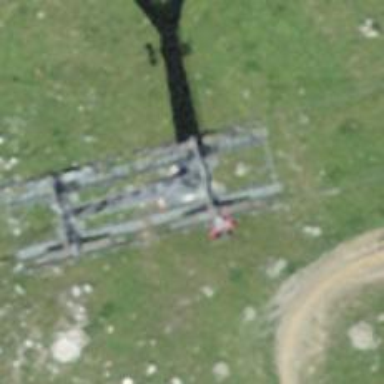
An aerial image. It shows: Pylon used for aerialway.